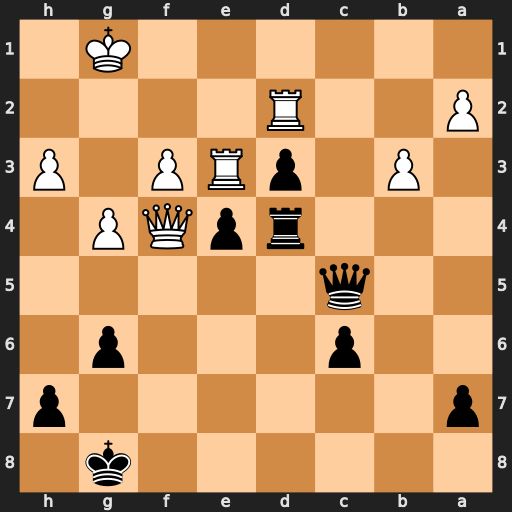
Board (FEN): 6k1/p6p/2p3p1/2q5/3rpQP1/1P1pRP1P/P2R4/6K1
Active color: b
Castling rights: -
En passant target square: -
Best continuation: Qc1+ Rd1 Qxd1+